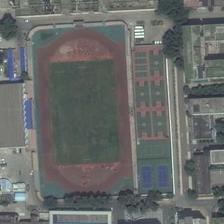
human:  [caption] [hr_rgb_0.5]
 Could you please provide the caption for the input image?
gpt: a playground with many kinds of sports fields next to it is surrounded by many buildings and some trees .

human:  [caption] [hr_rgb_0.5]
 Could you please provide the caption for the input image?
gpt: football field, tennis courts and basketball courts are all included in this rectangular area .

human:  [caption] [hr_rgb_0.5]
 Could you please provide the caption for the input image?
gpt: a playground with five basketball fields and two tennis courts and four badminton courts next to it is surrounded by some green trees and many buildings .

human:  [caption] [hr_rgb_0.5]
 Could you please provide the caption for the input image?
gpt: many buildings and some green trees are around a playground with five basketball fields and two tennis courts and four badminton courts next to it .

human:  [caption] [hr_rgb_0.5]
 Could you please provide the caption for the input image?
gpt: a playground with many kinds of sports fields next to it is surrounded by many buildings and some trees .